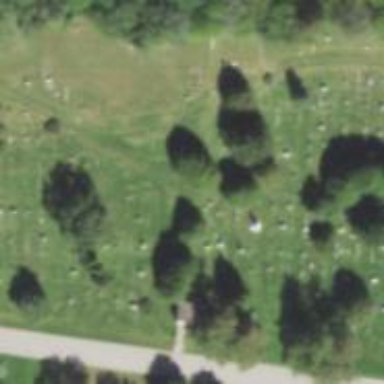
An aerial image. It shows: Track leading to cemetery.